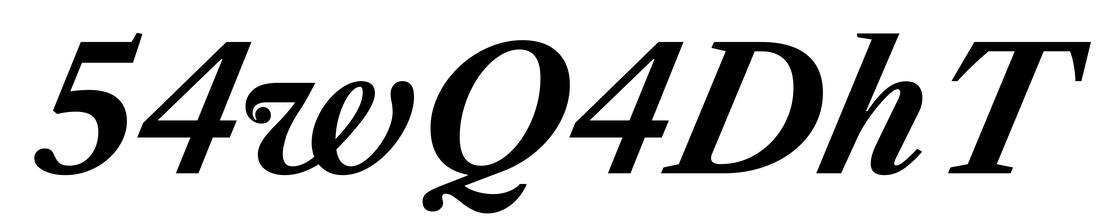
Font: LibreCaslonText-Italic_Bold_Italic